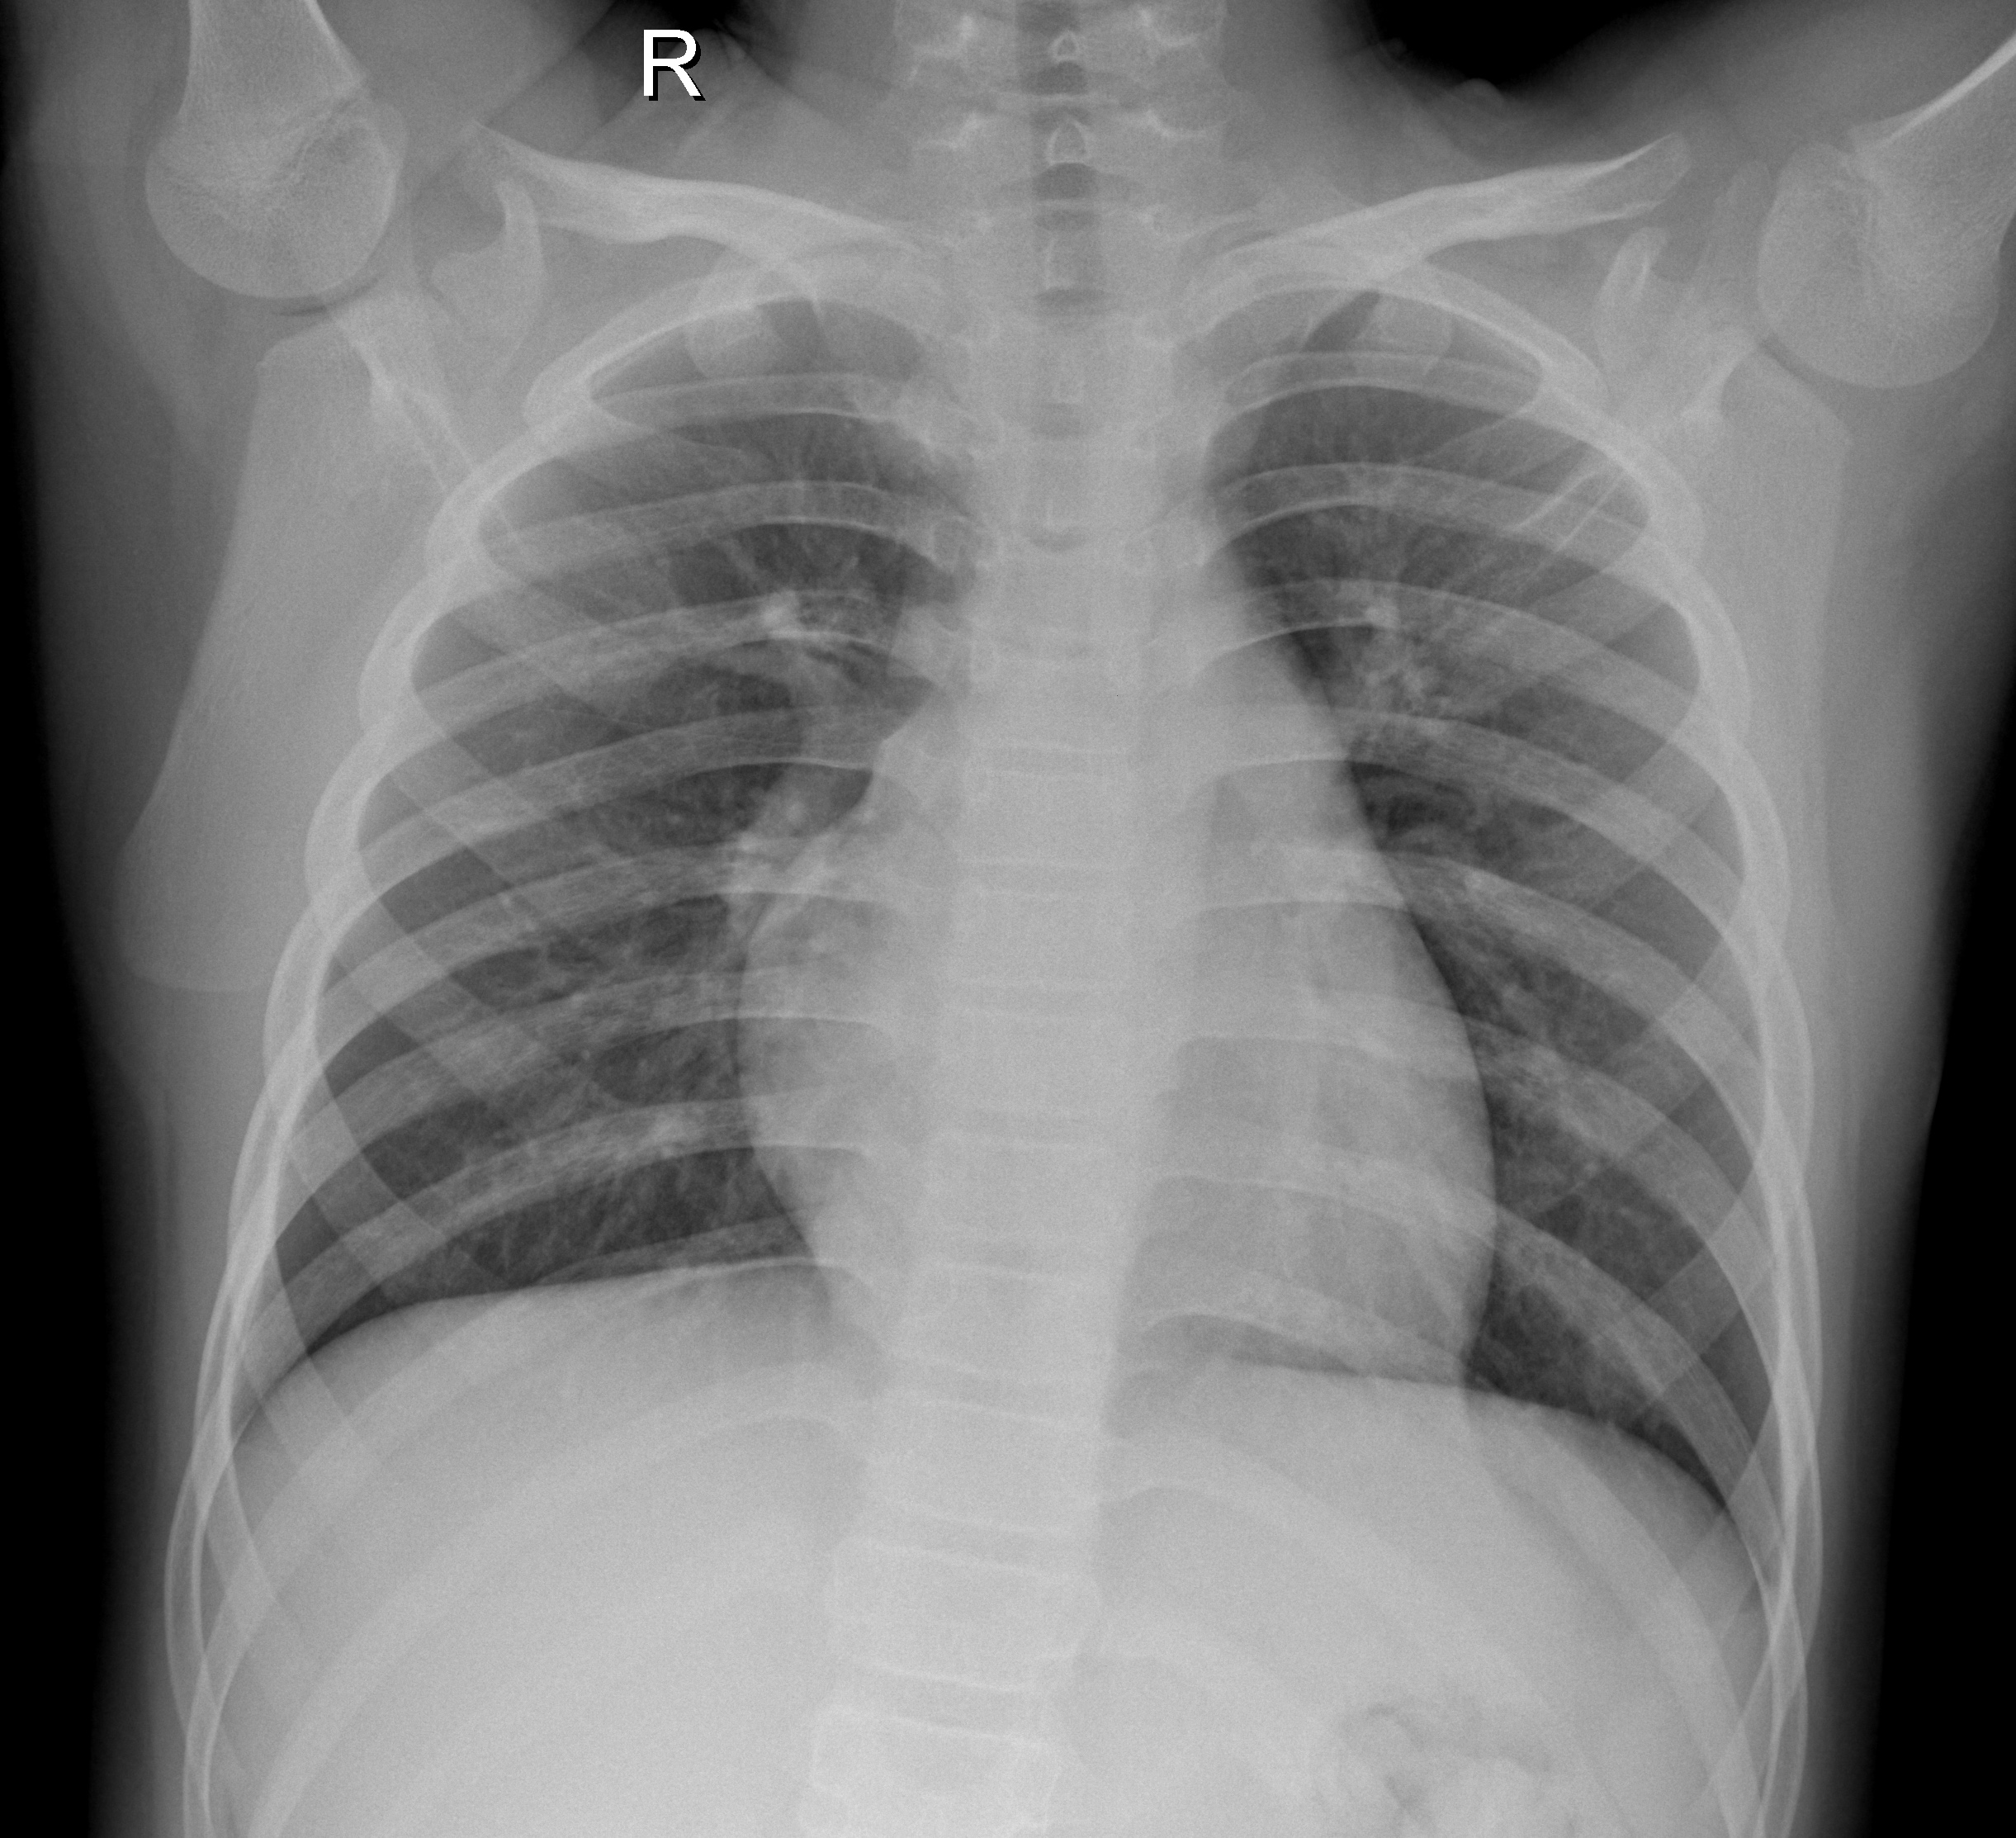
Diagnosis: NORMAL